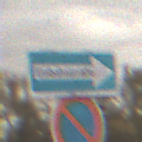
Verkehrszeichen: EinbahnstrasseRechtsweisend
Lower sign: EingeschraenktesHalteverbot
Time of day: MorningAfternoon
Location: Outdoor (Nature)
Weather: Overcast
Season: NotSpecified
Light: Natural